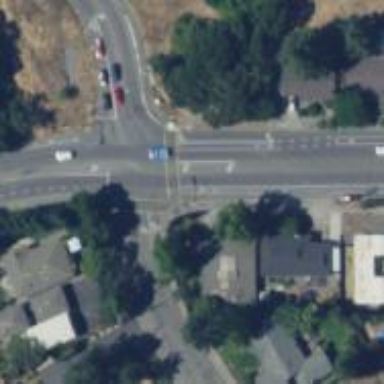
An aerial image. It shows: Marked crossing on the road.